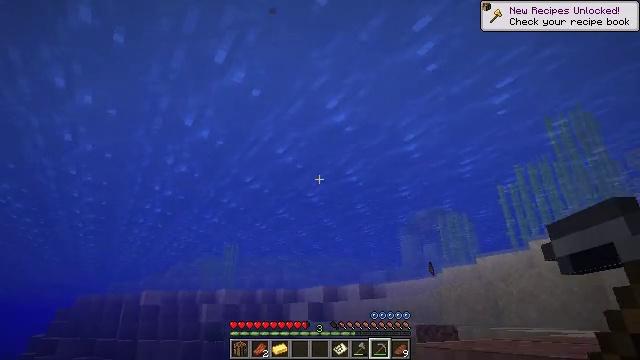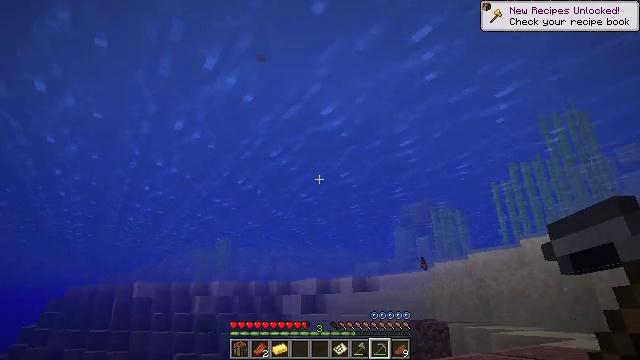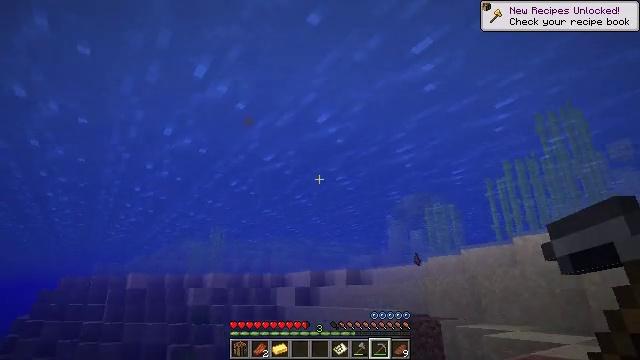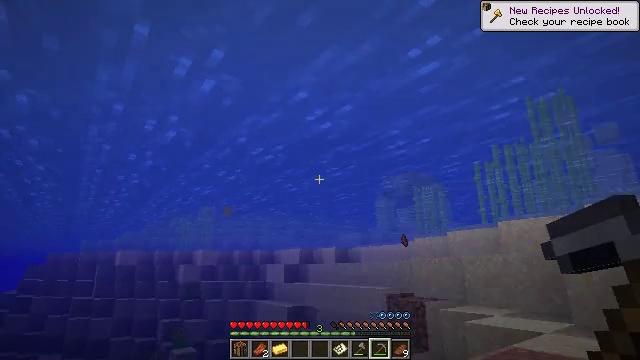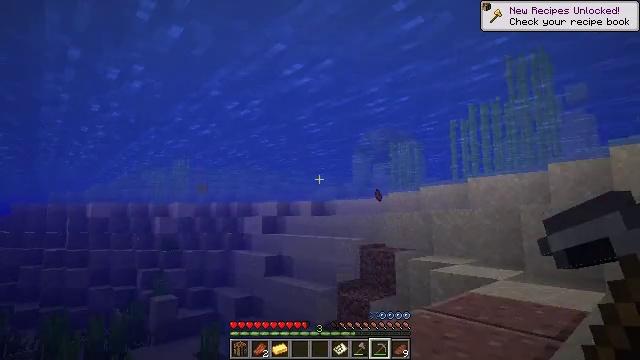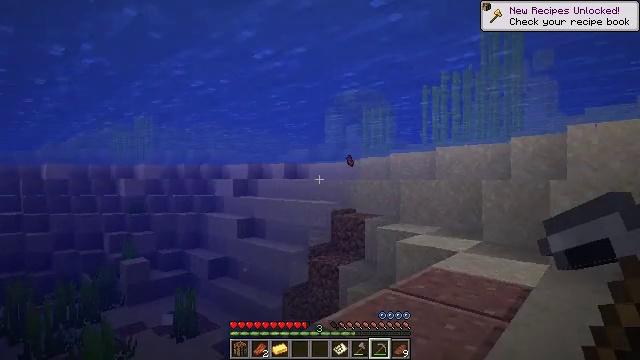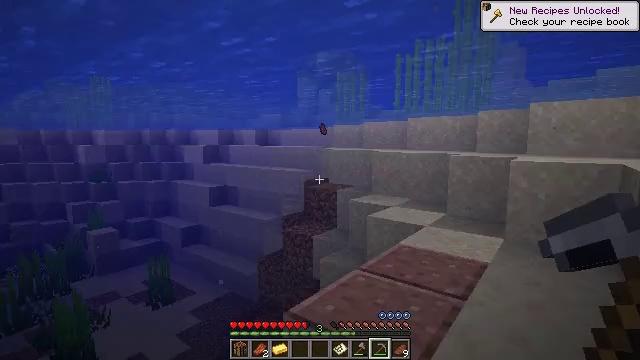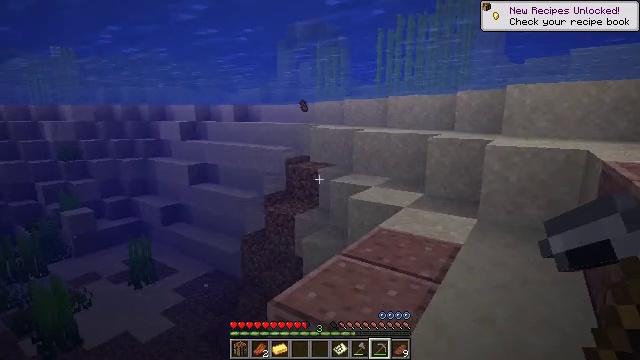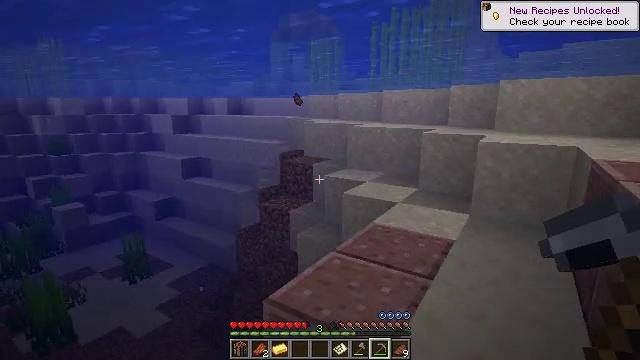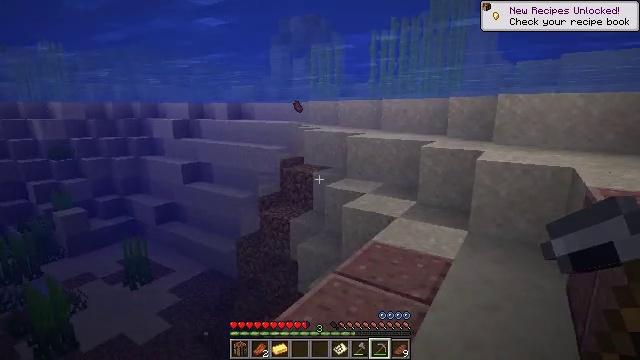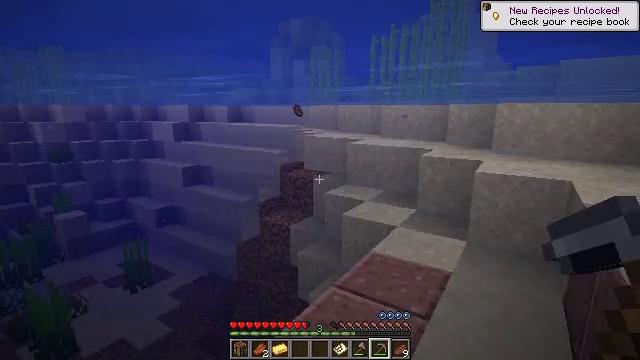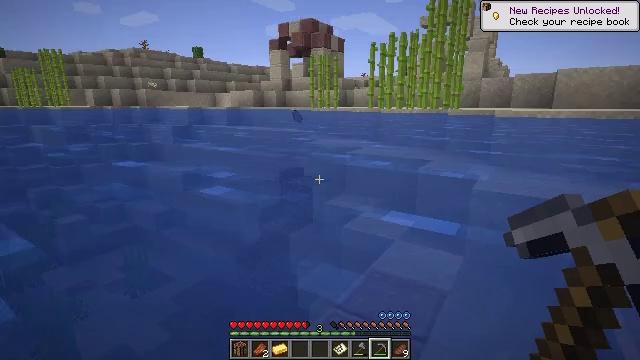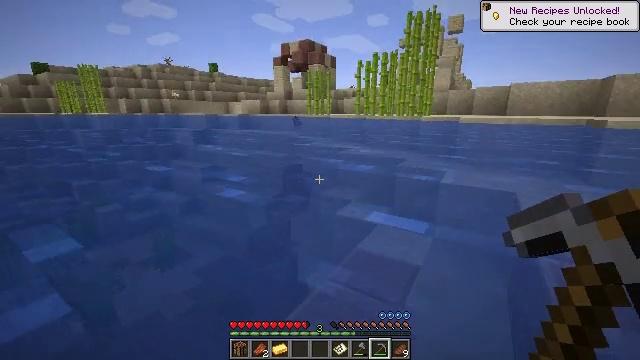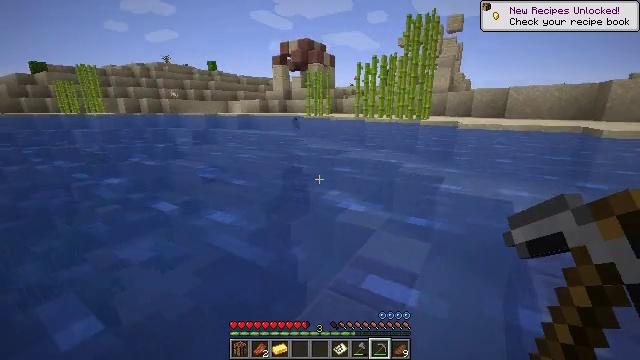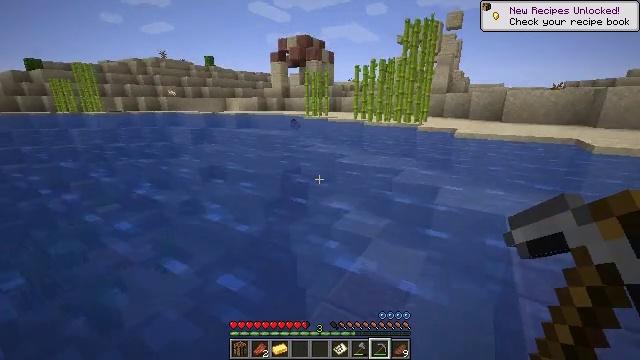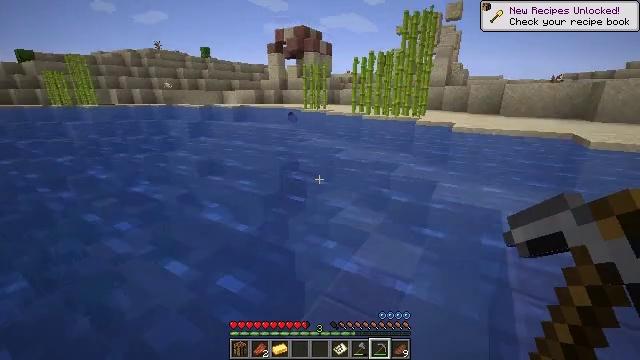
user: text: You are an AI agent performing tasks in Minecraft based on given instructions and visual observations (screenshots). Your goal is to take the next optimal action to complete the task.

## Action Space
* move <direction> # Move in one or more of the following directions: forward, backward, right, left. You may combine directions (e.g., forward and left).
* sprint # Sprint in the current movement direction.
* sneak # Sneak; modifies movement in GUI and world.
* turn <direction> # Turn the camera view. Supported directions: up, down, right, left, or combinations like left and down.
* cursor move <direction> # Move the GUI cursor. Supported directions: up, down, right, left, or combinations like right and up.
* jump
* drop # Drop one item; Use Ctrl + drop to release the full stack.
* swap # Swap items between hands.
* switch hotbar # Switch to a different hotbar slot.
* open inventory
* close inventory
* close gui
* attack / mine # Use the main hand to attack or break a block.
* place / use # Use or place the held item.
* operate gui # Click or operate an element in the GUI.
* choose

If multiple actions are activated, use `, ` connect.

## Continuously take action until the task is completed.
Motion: motion action
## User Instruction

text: Break polished granite.
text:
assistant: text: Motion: turn right and down, jump
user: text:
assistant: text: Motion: turn right and down, jump
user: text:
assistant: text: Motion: turn right and down, jump
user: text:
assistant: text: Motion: turn right and down, jump
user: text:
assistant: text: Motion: turn right and down, jump
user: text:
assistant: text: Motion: turn right and down, jump
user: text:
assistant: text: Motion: turn right and down, jump
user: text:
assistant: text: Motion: turn right and down, jump
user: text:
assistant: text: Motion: jump
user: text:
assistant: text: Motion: jump
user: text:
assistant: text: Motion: jump
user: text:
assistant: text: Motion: turn down, jump
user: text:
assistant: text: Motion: jump
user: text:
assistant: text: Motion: turn down, jump
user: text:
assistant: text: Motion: turn down, jump
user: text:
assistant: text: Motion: turn right and down, jump
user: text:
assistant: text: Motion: move forward, turn right and down, jump
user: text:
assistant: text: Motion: move forward, turn right and down, jump
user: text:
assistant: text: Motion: move forward, turn right and down, jump
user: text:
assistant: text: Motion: move forward, turn right and down, jump
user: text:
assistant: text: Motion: move forward, turn right, jump
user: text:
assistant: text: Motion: move forward, jump
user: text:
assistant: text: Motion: move forward, turn right and down, jump
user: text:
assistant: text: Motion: move forward, turn right and down, jump
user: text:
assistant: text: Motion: move forward
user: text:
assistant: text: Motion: move forward, turn right
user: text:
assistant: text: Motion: move forward, turn right
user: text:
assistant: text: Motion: move forward, turn right
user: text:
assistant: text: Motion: move forward, turn right and up, jump
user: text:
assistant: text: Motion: move forward, turn right and up, jump